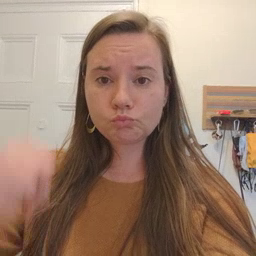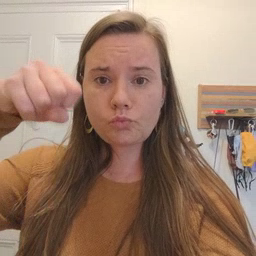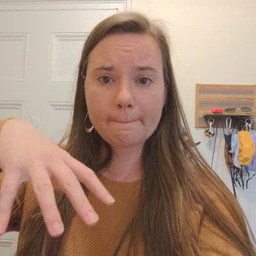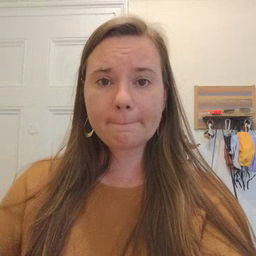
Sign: drop